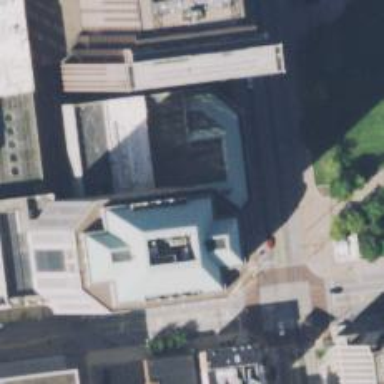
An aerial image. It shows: Arts centre.